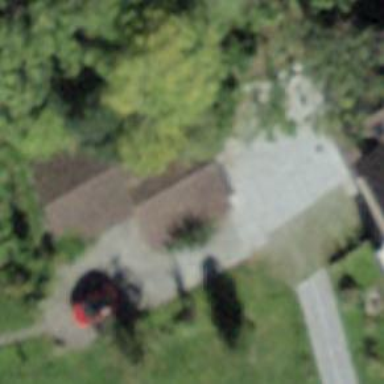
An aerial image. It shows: Garage building.